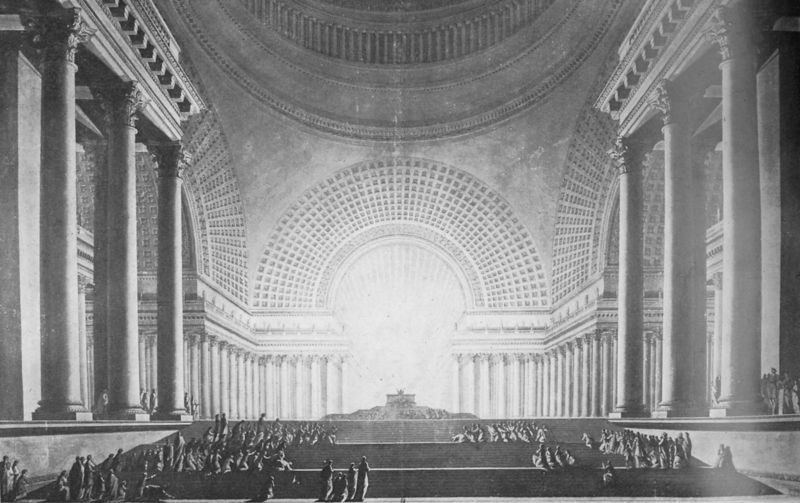
Titel: Entwurf für die Metropole in Paris
Künstler: Etienne-Louis Boullée
Institution: Paris, Bibliothèque Nationale
Schlagwörter: menschen, hell, licht, säule, säulen, gebäude, innenraum, bogen, saal, kuppel, treppe, aufgang, monumental, druck, architrav, tempel, zahnschnitt, säulenreihe, utopie, toskanische ordnung